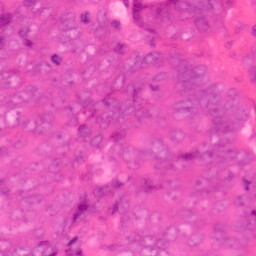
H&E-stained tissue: Colon